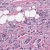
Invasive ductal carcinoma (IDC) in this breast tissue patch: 1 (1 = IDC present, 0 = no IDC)